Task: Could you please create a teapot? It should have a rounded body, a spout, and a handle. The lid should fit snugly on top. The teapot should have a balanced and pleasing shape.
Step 130:
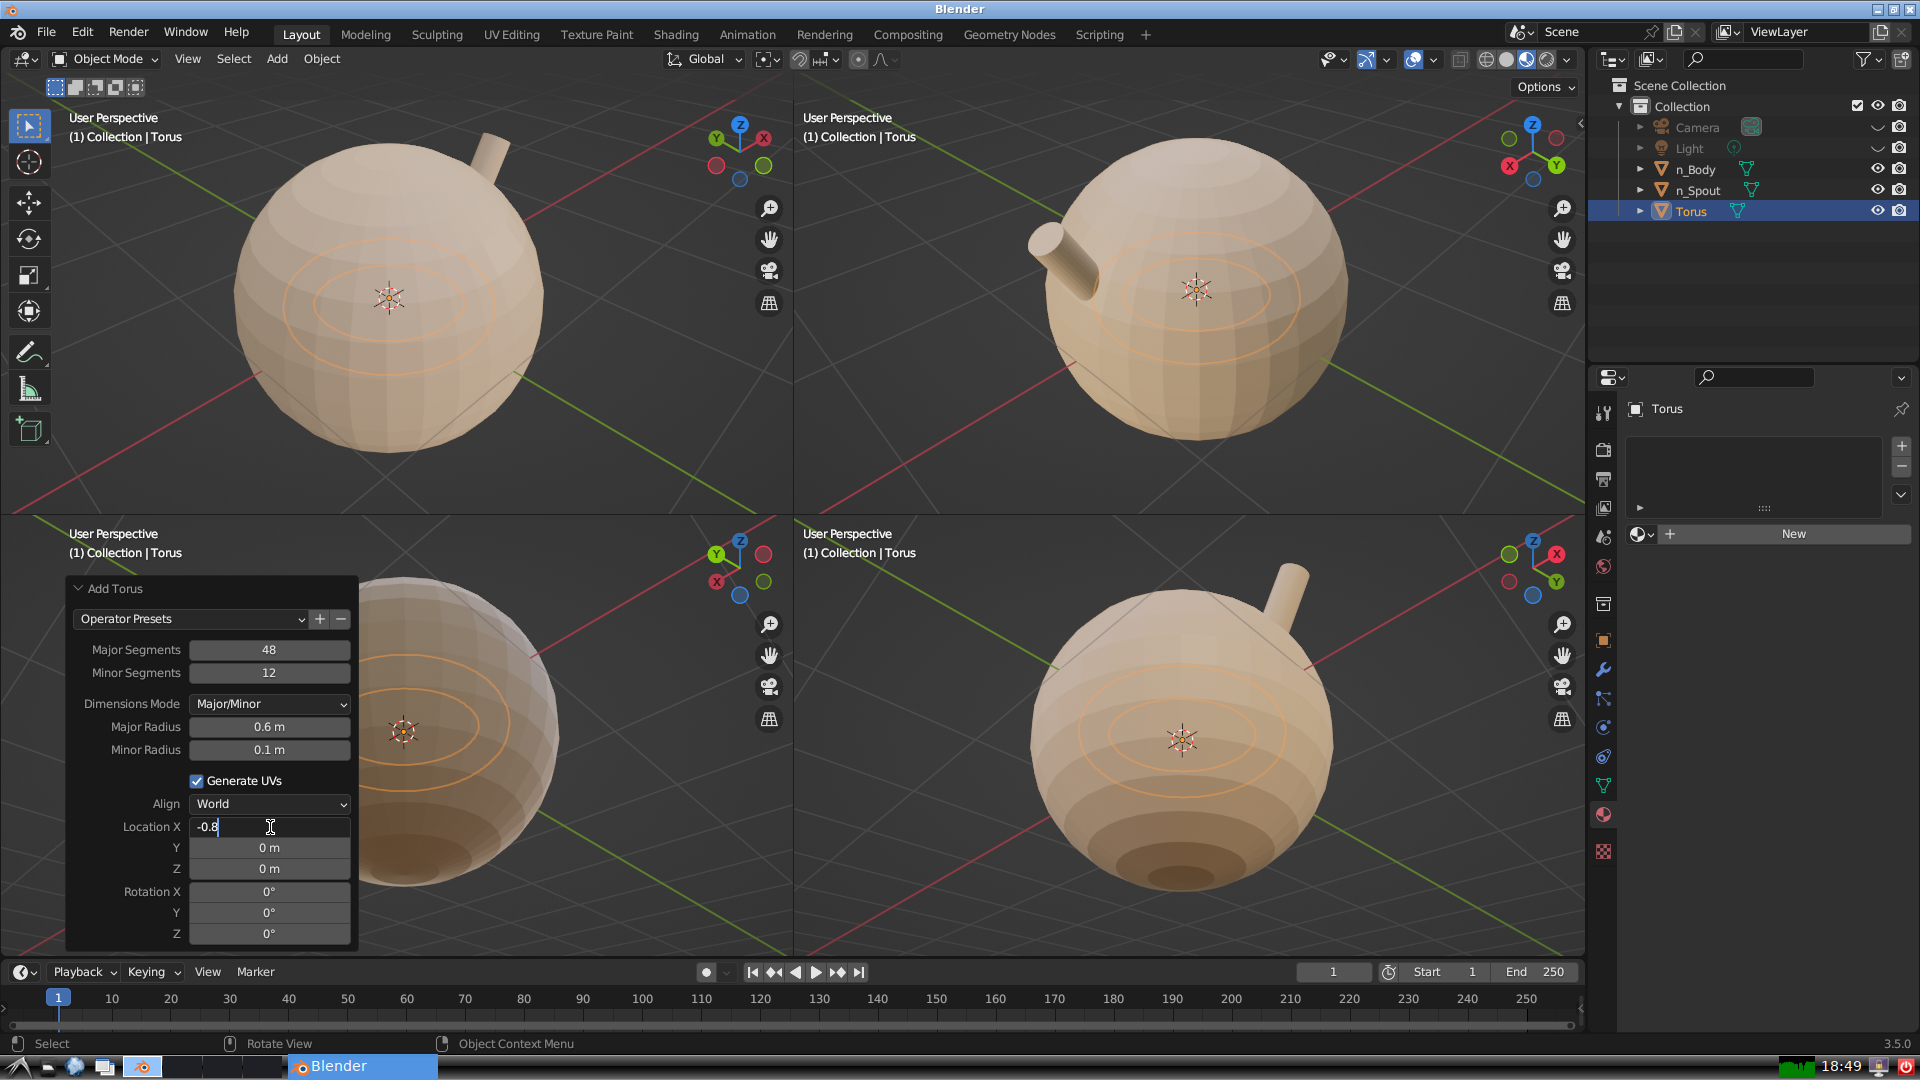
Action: {"key_press": ['Return']}